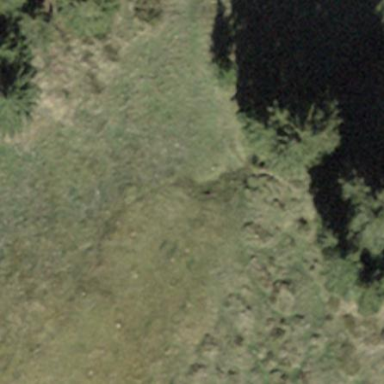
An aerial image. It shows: Forest area.